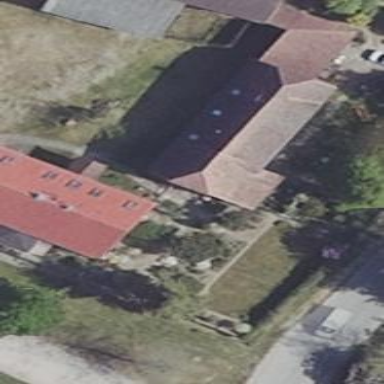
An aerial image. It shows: Residential building.